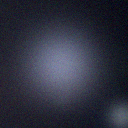
Screen state: off